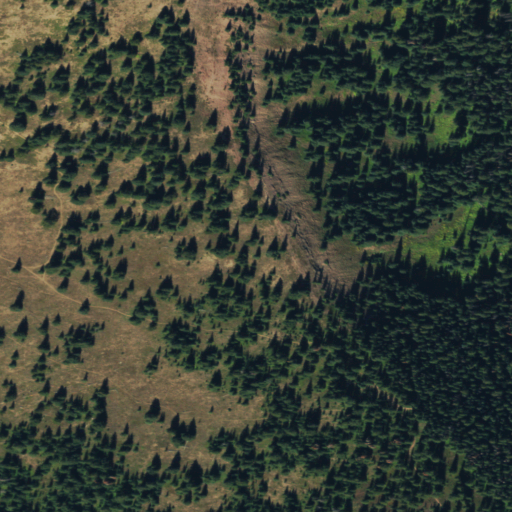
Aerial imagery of gap in Colorado named Two Elk Pass containing shrub and evergreen forest